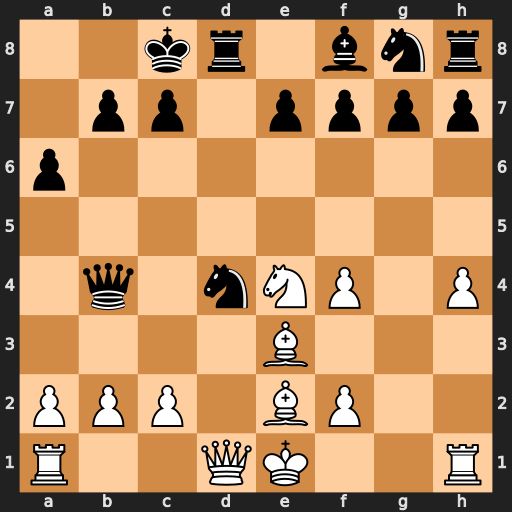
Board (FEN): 2kr1bnr/1pp1pppp/p7/8/1q1nNP1P/4B3/PPP1BP2/R2QK2R
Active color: w
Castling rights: KQ
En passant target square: -
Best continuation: c3 Nf3+ Bxf3 Rxd1+ Rxd1 Qxb2 Nc5